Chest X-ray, AP view. Patient: 56 years old, sex F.
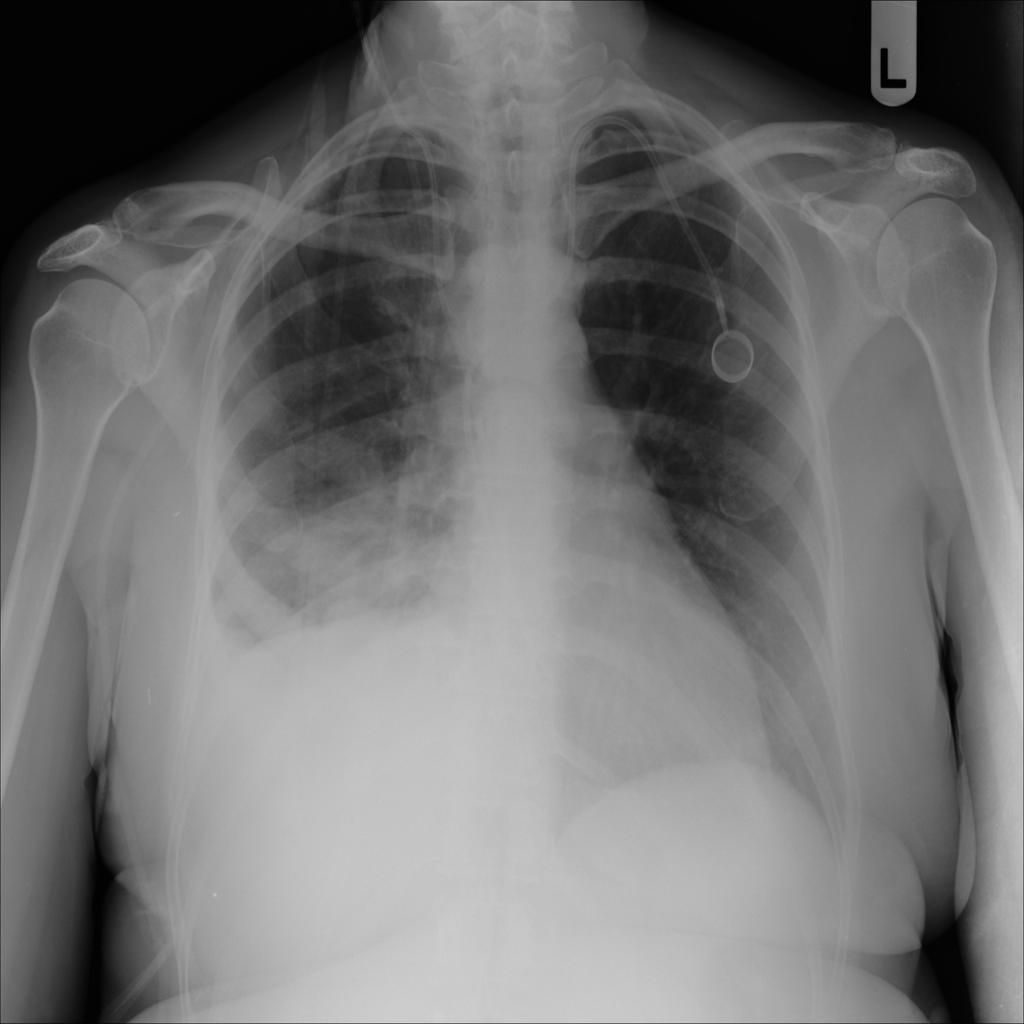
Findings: Nodule